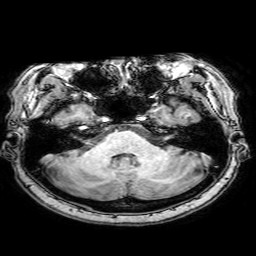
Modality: T1w
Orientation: coronal
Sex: female
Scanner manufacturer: philips
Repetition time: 0.008279 s
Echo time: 0.00384 s